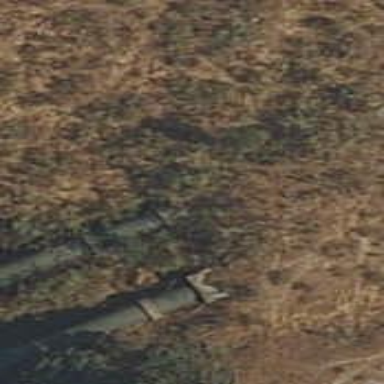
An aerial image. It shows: Pipeline carrying water.